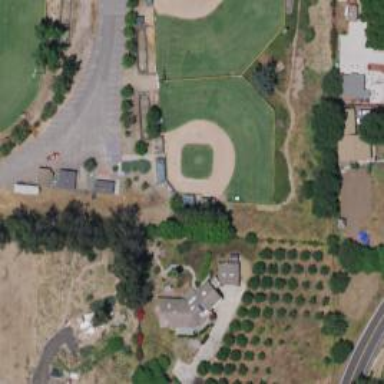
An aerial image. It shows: Baseball pitch for leisure and sports activities.